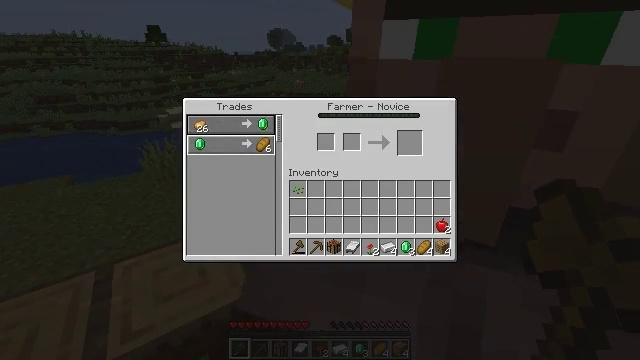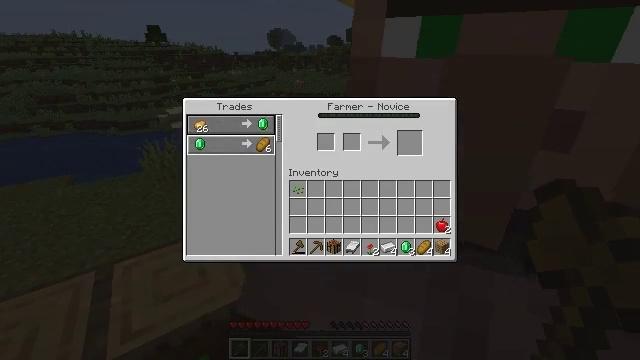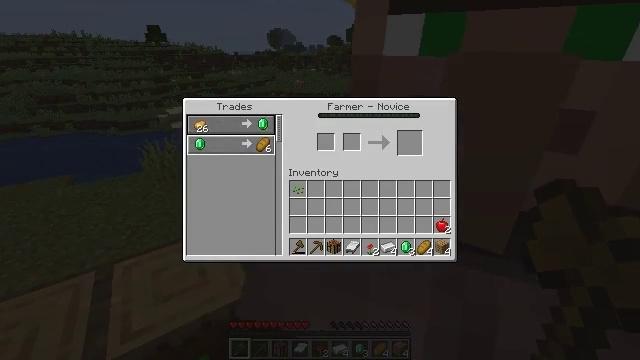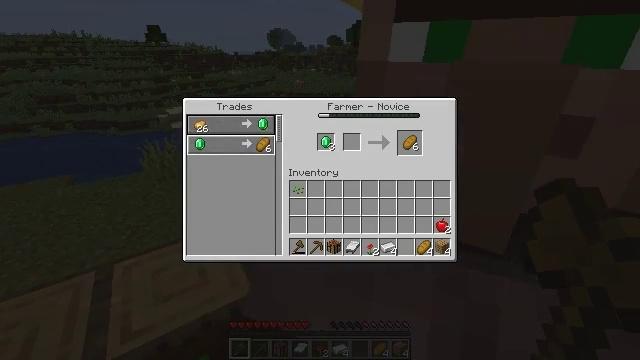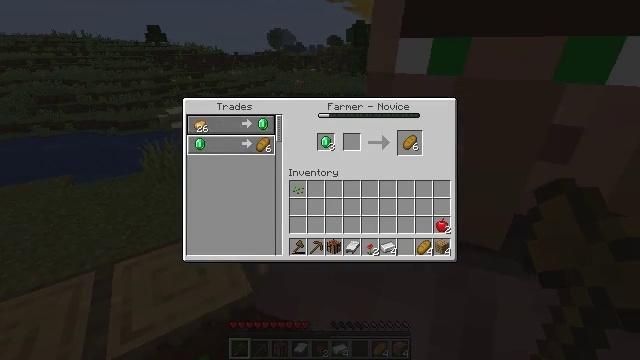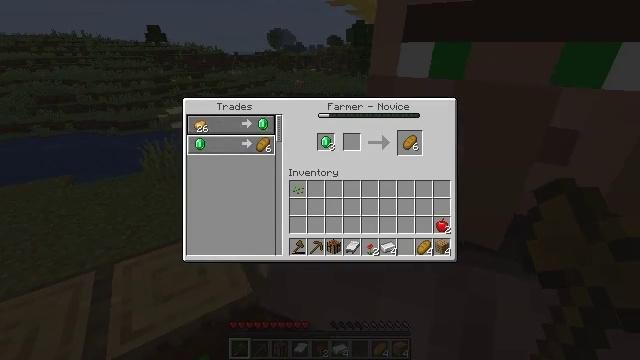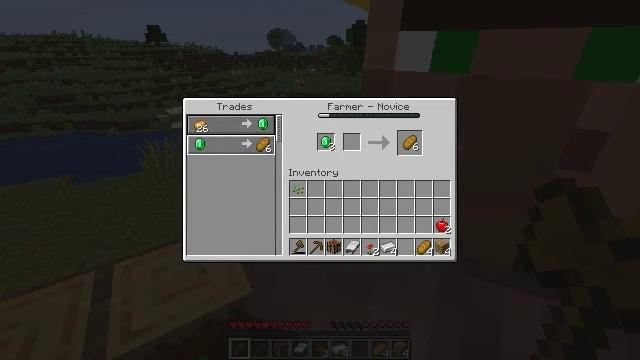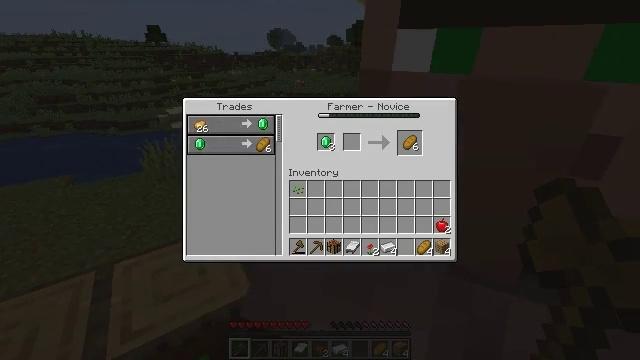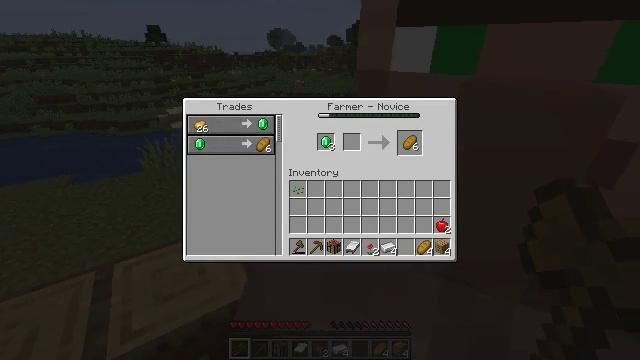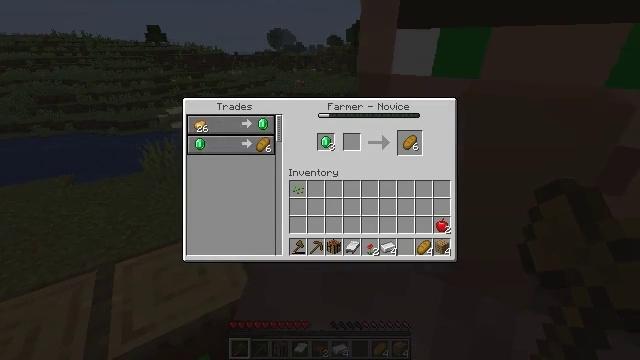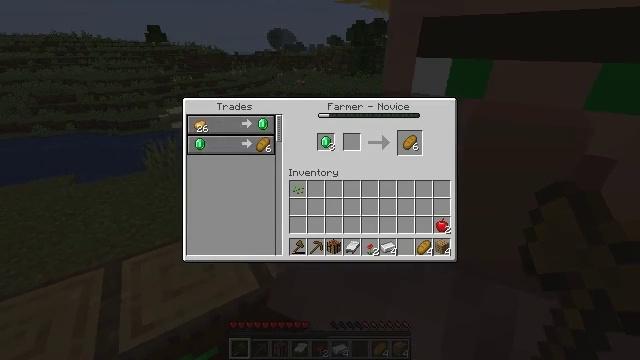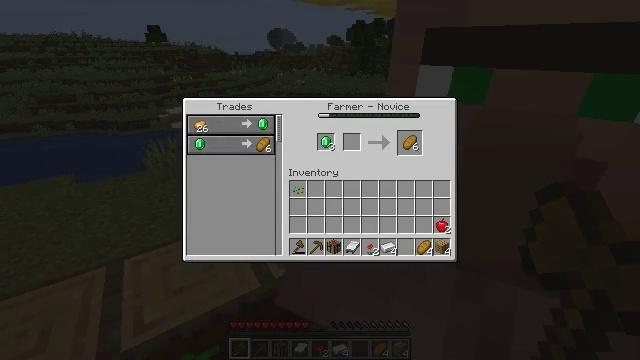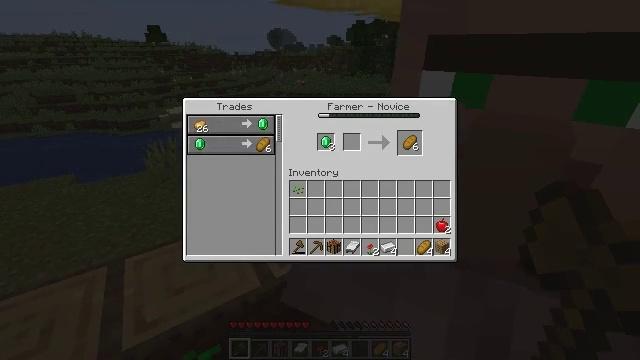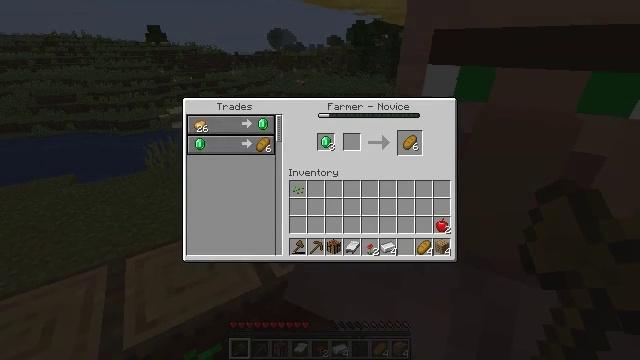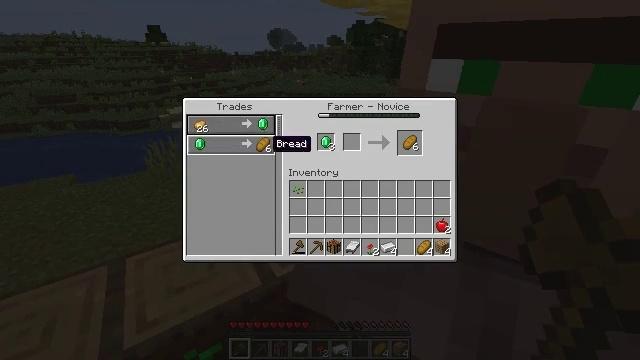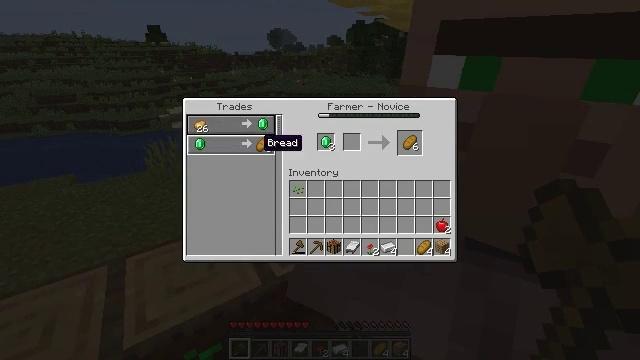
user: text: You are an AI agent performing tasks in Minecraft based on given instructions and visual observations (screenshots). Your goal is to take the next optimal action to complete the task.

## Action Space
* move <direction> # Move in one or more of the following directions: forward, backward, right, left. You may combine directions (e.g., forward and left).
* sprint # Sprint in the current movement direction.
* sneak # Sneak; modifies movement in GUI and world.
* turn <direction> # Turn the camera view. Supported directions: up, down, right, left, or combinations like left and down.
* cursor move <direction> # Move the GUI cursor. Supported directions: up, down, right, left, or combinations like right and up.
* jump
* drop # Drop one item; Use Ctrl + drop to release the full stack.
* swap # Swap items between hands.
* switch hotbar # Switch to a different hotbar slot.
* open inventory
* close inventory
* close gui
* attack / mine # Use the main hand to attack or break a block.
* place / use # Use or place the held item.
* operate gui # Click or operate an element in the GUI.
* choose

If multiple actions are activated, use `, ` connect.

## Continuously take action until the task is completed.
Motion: motion action
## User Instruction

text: Bake some bread with wheat.
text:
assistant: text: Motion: no_op
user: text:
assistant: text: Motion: no_op
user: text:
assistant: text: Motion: operate gui
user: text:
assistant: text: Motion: operate gui
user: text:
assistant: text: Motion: operate gui
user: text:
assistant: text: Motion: cursor move right
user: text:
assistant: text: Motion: cursor move right
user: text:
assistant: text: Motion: cursor move right
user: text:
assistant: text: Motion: cursor move right
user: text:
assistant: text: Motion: no_op
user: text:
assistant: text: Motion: no_op
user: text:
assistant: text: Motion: cursor move left and down
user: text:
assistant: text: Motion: cursor move left
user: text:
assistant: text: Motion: cursor move left
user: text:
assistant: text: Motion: cursor move left
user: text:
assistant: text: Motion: no_op
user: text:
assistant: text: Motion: no_op
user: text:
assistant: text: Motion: no_op
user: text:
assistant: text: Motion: no_op
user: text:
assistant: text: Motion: no_op
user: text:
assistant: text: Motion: no_op
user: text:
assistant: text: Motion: cursor move right
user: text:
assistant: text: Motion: cursor move right
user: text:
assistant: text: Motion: sneak, cursor move right
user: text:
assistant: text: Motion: sneak, cursor move right
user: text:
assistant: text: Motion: sneak, cursor move right
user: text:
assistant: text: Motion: sneak
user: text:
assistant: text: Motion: sneak
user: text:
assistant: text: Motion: sneak
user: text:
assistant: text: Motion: sneak